【题型】选择题　【知识点】立体几何　【难度】medium
\subsection*{β.}
如图，正方体$ABCD-A_1B_1C_1D_1$的棱长为2，线段$B_1D_1$上有两个动点$E,F$（$E$在$F$的左边），且$EF=\sqrt{2}$。下列说法错误的是（）

A. 当$E,F$运动时，不存在点$E,F$使得$AE \perp CF$\\
B. 当$E,F$运动时，不存在点$E,F$使得$AE \parallel BF$\\
C. 当$E$运动时，二面角$E-AB-C$的最大值为$45^\circ$\\
D. 当$E,F$运动时，二面角$A-EF-B$为定值
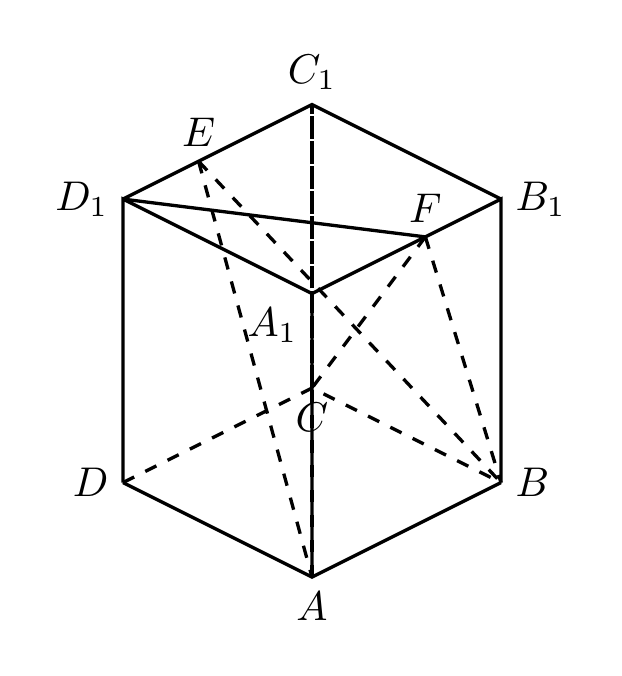
【解答】
\subsubsection*{【答案】C}

\subsubsection*{【分析】}
建立坐标系，利用向量法判断AC；由反证法判断B；平面$EFB$即为平面$BDD_1B_1$，平面$AEF$即为平面$AB_1D_1$，从而得出二面角$A-EF-B$为定值。

\subsubsection*{【详解】}
建立如图所示的空间直角坐标系，
则$A(2,2,0),B(0,2,0),C(0,0,0),D(2,0,0),D_1(2,0,2)$。

因为$E,F$在$B_1D_1$上，且$B_1D_1=2\sqrt{2}$，$EF=\sqrt{2}$，\\
可设$E(t,2-t,2)(1 \leq t \leq 2)$，则$F(t-1,3-t,2)$，

则$\overrightarrow{AE}=(t-2,-t,2),\overrightarrow{CF}=(t-1,3-t,2)$，\\
所以$\overrightarrow{AE} \cdot \overrightarrow{CF}=(t-2)(t-1)+(3-t) \cdot (-t)+4=2t^2-6t+6$，\\
故$\overrightarrow{AE} \cdot \overrightarrow{CF}$恒为正，故A正确。

若$AE \parallel BF$，则$A,B,B_1,D_1$四点共面，与$AB$和$B_1D_1$是异面直线矛盾，故B正确。

设平面$ABE$的法向量为$\vec{m}=(x,y,z)$，\\
又$\overrightarrow{AB}=(-2,0,0)$，所以
\[
\begin{cases}
\overrightarrow{AB} \cdot \vec{m}=0 \\
\overrightarrow{AE} \cdot \vec{m}=0
\end{cases}
\]
即
\[
\begin{cases}
-2x=0 \\
(t-2)x-ty+2z=0
\end{cases}
\]
取$y=2$，则$\vec{m}=(0,2,t)$，

平面$ABC$的法向量为$\vec{n}=(0,0,1)$，所以$\cos\langle\vec{m},\vec{n}\rangle=\frac{t}{\sqrt{t^2+4}}$。

设二面角$E-AB-C$的平面角为$\theta$，则$\theta$为锐角，故
\[
\cos\theta=\frac{|\vec{m} \cdot \vec{n}|}{|\vec{m}||\vec{n}|}=\frac{t}{\sqrt{t^2+4}}=\frac{1}{\sqrt{1+\frac{4}{t^2}}},
\]
因为$1 \leq t \leq 2$，$y=\sqrt{1+\frac{4}{t^2}}$在$[1,2]$上单调递减，\\
所以$\sqrt{2} \leq \sqrt{1+\frac{4}{t^2}} \leq \sqrt{5}$，故$\frac{\sqrt{5}}{5} \leq \cos\theta \leq \frac{\sqrt{2}}{2}$，\\
当且仅当$t=2$时，$\cos\theta$取得最大值$\frac{\sqrt{2}}{2}$，即$\theta$取最小值$45^\circ$，故C错误。

连接$BD,AD_1,AB_1$。平面$EFB$即为平面$BDD_1B_1$，而平面$AEF$即为平面$AB_1D_1$，故当$E,F$运动时，二面角$A-EF-B$的大小保持不变，故D正确。

故选：C

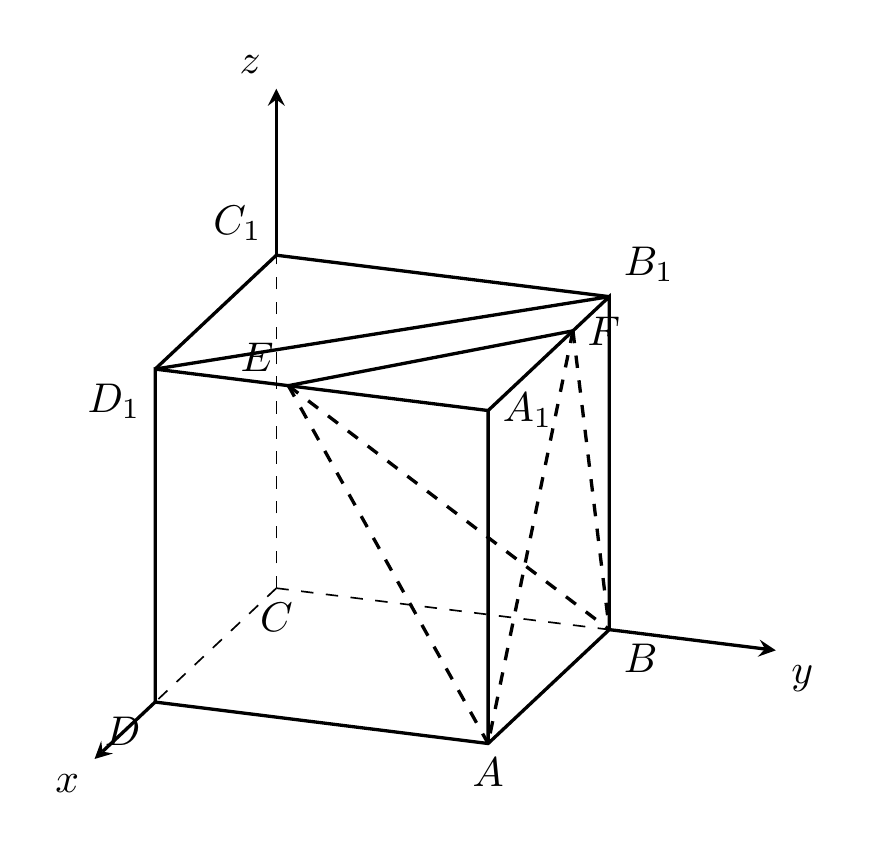
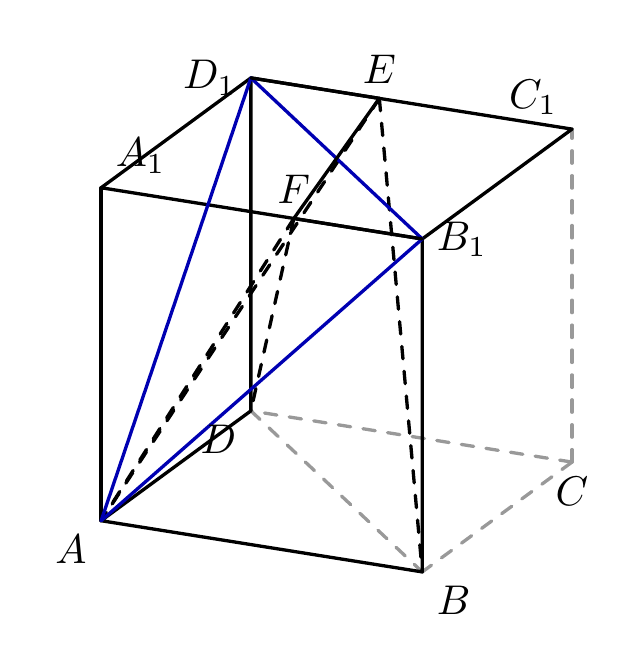